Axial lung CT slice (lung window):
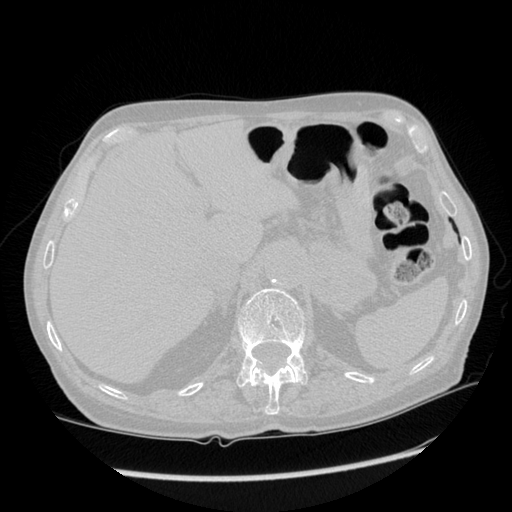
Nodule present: no